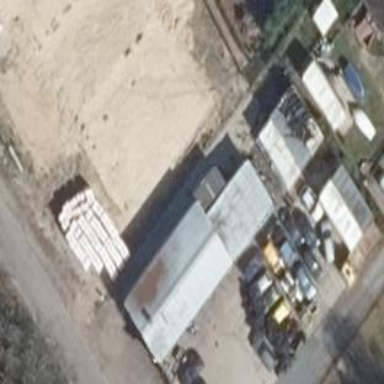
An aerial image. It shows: Commercial building.